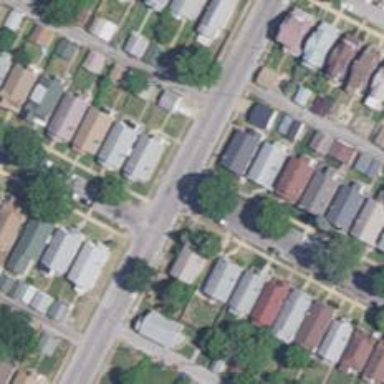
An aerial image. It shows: Neighborhood.